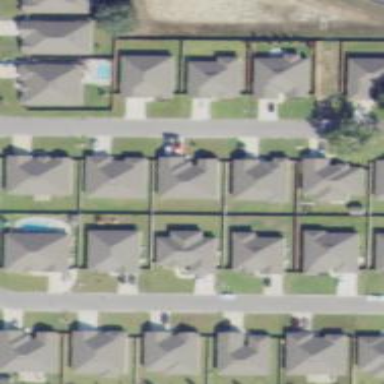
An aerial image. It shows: Residential area consisting of single-family homes.